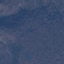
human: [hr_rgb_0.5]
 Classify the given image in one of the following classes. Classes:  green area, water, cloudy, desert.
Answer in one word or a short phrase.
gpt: green area